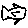
Label: fish